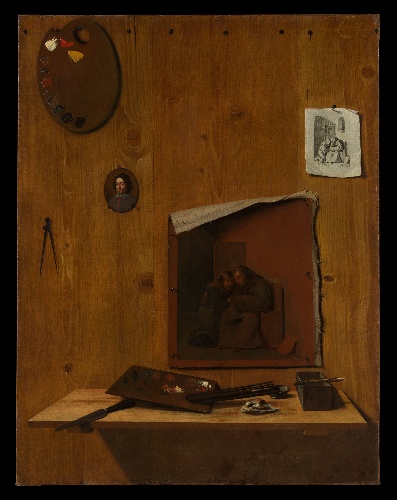
Title: Trompe l'oeil with Palettes and Miniature
Artist: Jean François de Le Motte
Artist bio: French, born before 1635–died in or after 1685
Object type: Painting
Classification: Paintings
Medium: Oil on canvas
Dimensions: 46 7/8 x 36 1/8 in. (119.1 x 91.8 cm)
Department: European Paintings
Credit line: Bequest of Harry G. Sperling, 1971
Accession year: 1976
Repository: Metropolitan Museum of Art, New York, NY
Tags: Painting